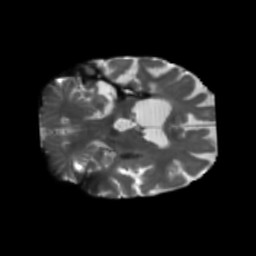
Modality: T2w
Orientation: coronal
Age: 67
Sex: female
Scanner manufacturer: siemens
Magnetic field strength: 3 T
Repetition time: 5.25 s
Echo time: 0.08 s